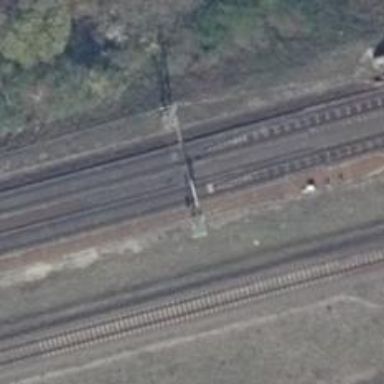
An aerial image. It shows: Milestone along the railway track with catenary mast.